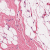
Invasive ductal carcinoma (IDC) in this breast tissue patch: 0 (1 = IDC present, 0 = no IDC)